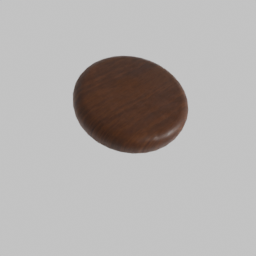
Label: mechanical